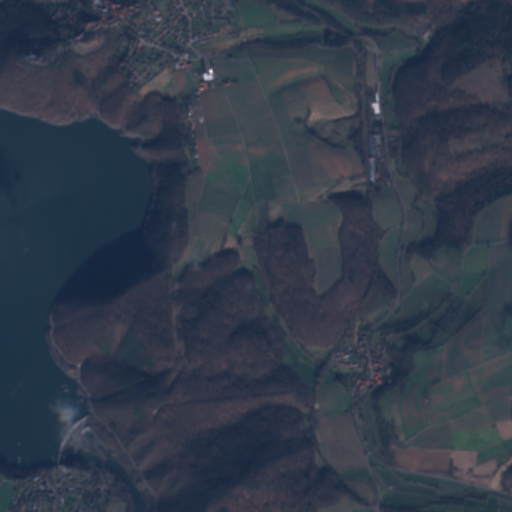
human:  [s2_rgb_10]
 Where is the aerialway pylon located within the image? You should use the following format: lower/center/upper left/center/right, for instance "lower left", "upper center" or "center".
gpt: The aerialway pylon is located in the upper left of the image.
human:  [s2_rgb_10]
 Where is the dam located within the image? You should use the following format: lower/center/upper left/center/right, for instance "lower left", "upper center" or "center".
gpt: The dam is located in the lower left of the image.
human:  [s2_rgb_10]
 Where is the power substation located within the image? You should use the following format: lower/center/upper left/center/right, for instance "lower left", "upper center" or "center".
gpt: The power substation is located in the lower left of the image.
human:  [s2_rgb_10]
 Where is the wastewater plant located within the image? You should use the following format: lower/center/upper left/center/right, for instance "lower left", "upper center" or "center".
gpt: The wastewater plant is located in the upper of the image.
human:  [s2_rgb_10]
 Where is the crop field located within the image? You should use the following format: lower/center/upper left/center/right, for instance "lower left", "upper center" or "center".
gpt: There is no crop field in the image.